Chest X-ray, PA view. Patient: 44 years old, sex F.
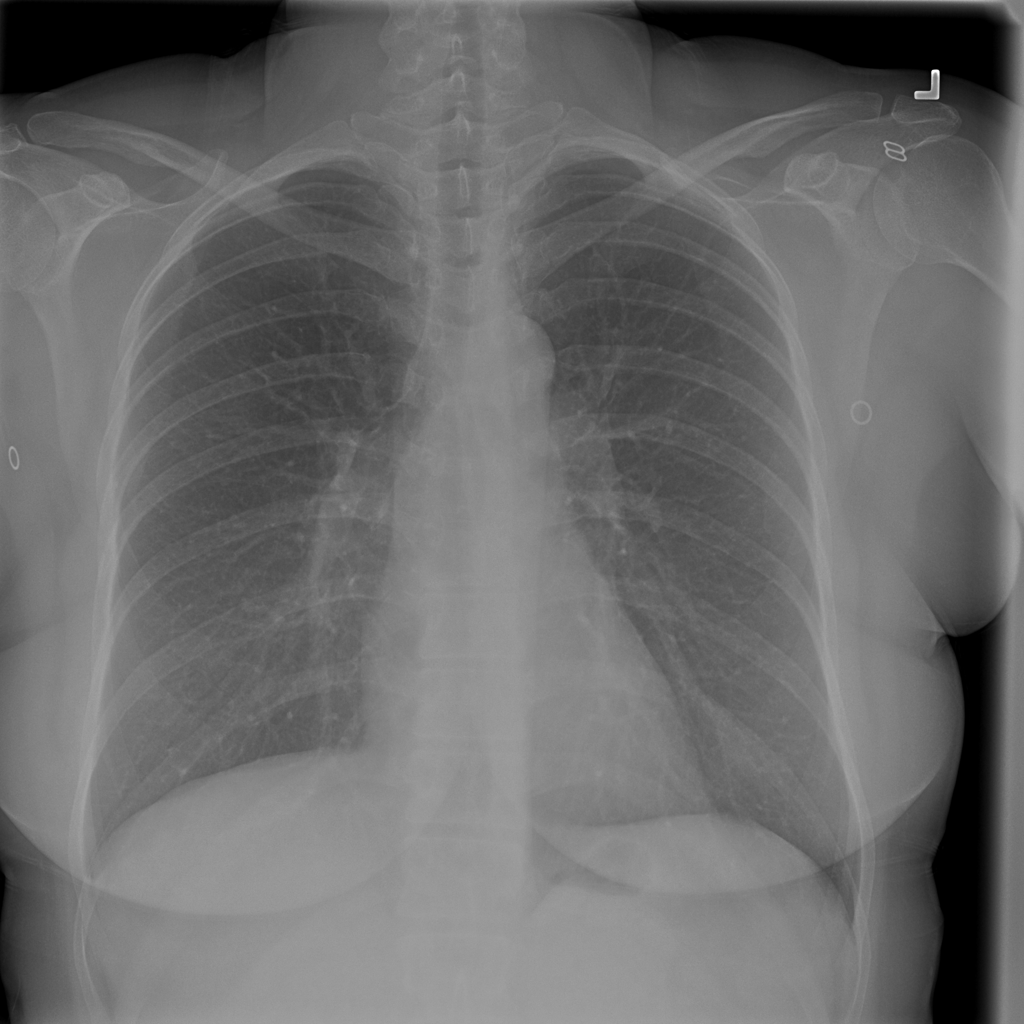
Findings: No Finding